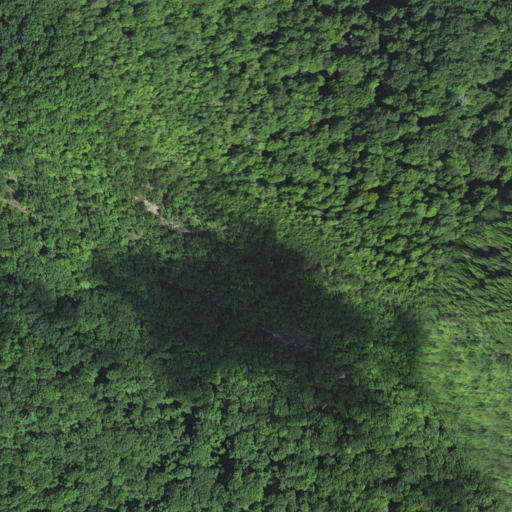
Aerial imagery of ridge(s) in North Carolina named Sharptop Ridge containing deciduous forest, mixed forest, and evergreen forest